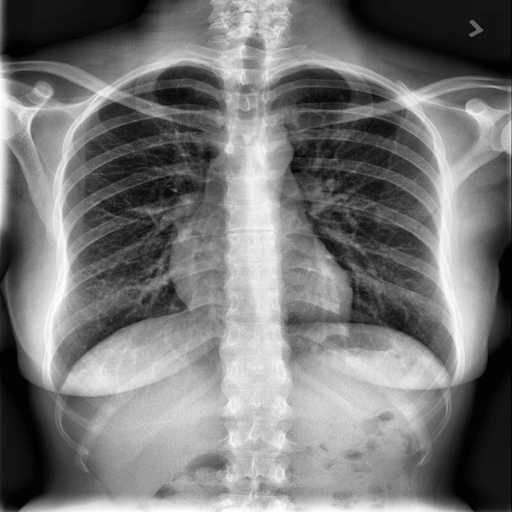
Finding: NORMAL